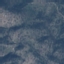
Label: HerbaceousVegetation